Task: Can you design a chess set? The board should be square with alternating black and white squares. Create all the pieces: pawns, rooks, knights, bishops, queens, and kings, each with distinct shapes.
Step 2999:
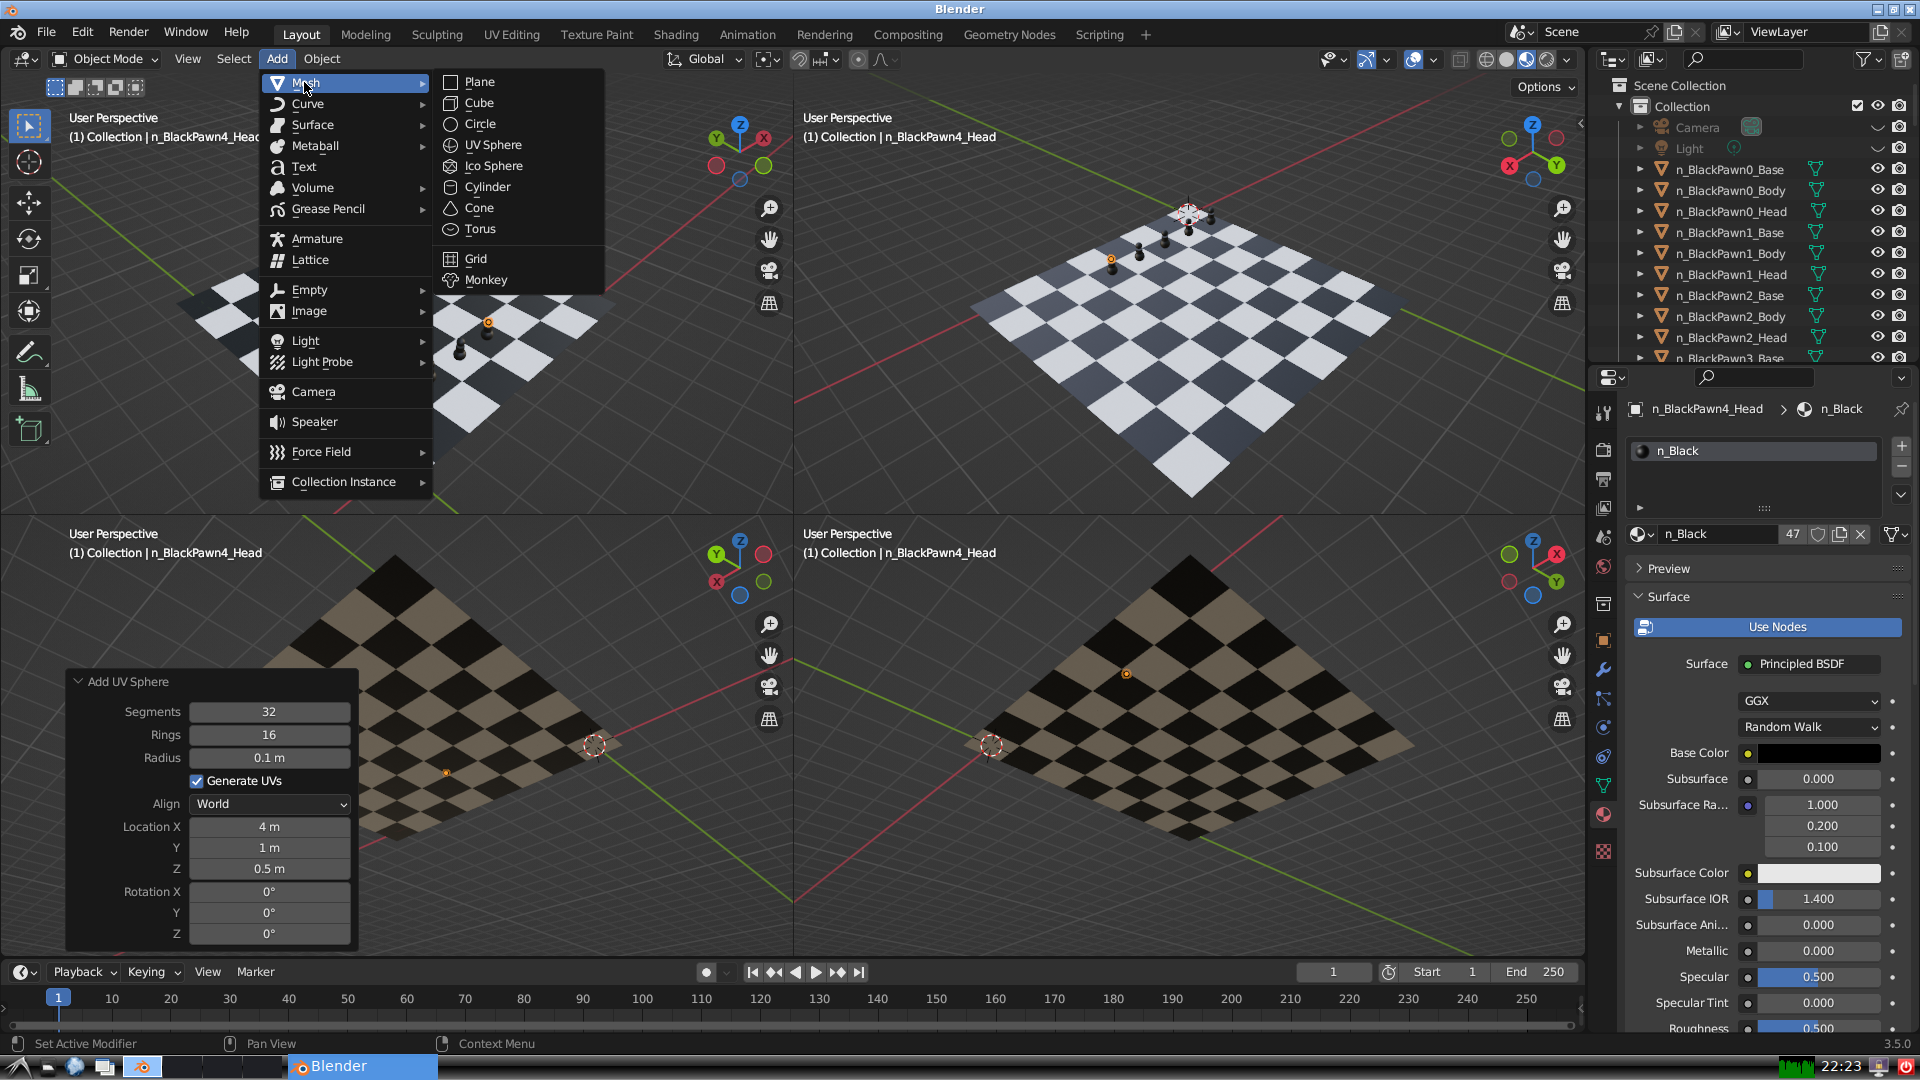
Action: {"mouse_move": [499, 144]}